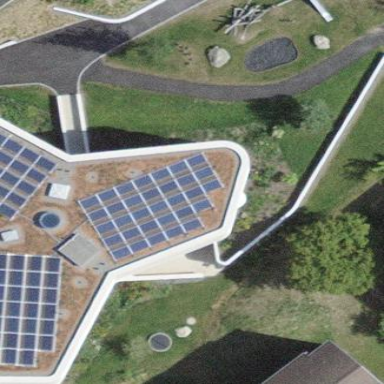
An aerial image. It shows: Solar power generator.